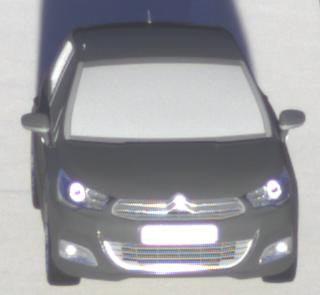
Make: Citroen
Model: C4 VTi 95
Detailed model: C4 (II)
Model produced from: 2012/08
Model produced until: 2013/06
Doors: 5
Color: black
Road condition: dry road
Daytime: sunrise or sunset
Contrast: high contrast